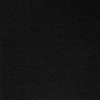
Atmospheric dust classification: dusty